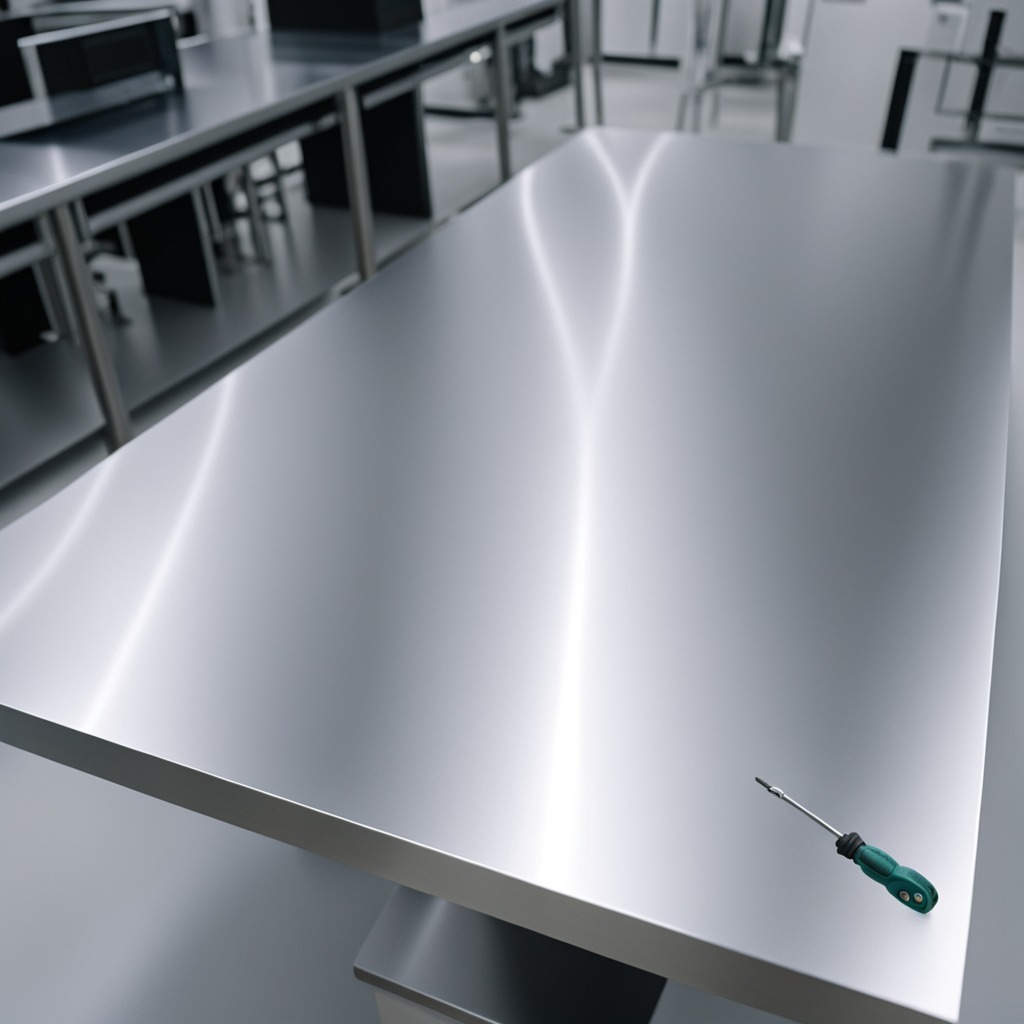
A screwdriver is lying on the stainless steel table.